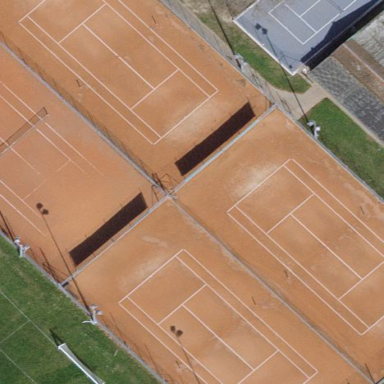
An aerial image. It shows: Sports centre with focus on tennis.